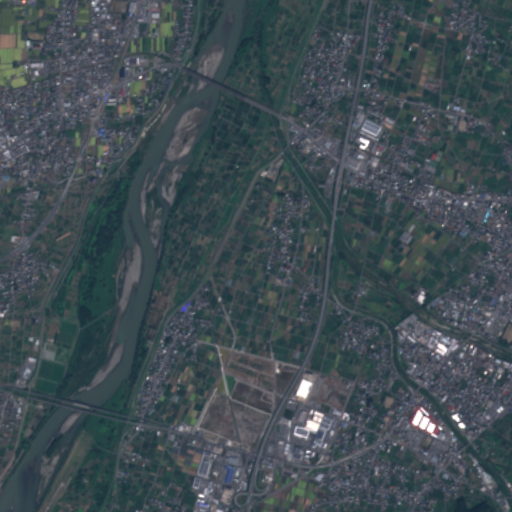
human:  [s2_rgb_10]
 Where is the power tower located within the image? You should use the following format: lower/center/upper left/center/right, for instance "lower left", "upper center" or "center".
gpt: The power tower is located in the upper of the image.
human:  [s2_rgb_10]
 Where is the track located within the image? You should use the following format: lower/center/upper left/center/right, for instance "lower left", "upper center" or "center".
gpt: The track is located in the center left of the image.
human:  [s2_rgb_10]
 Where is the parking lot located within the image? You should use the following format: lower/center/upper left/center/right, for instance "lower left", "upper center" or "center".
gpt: There is no parking lot in the image.